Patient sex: F
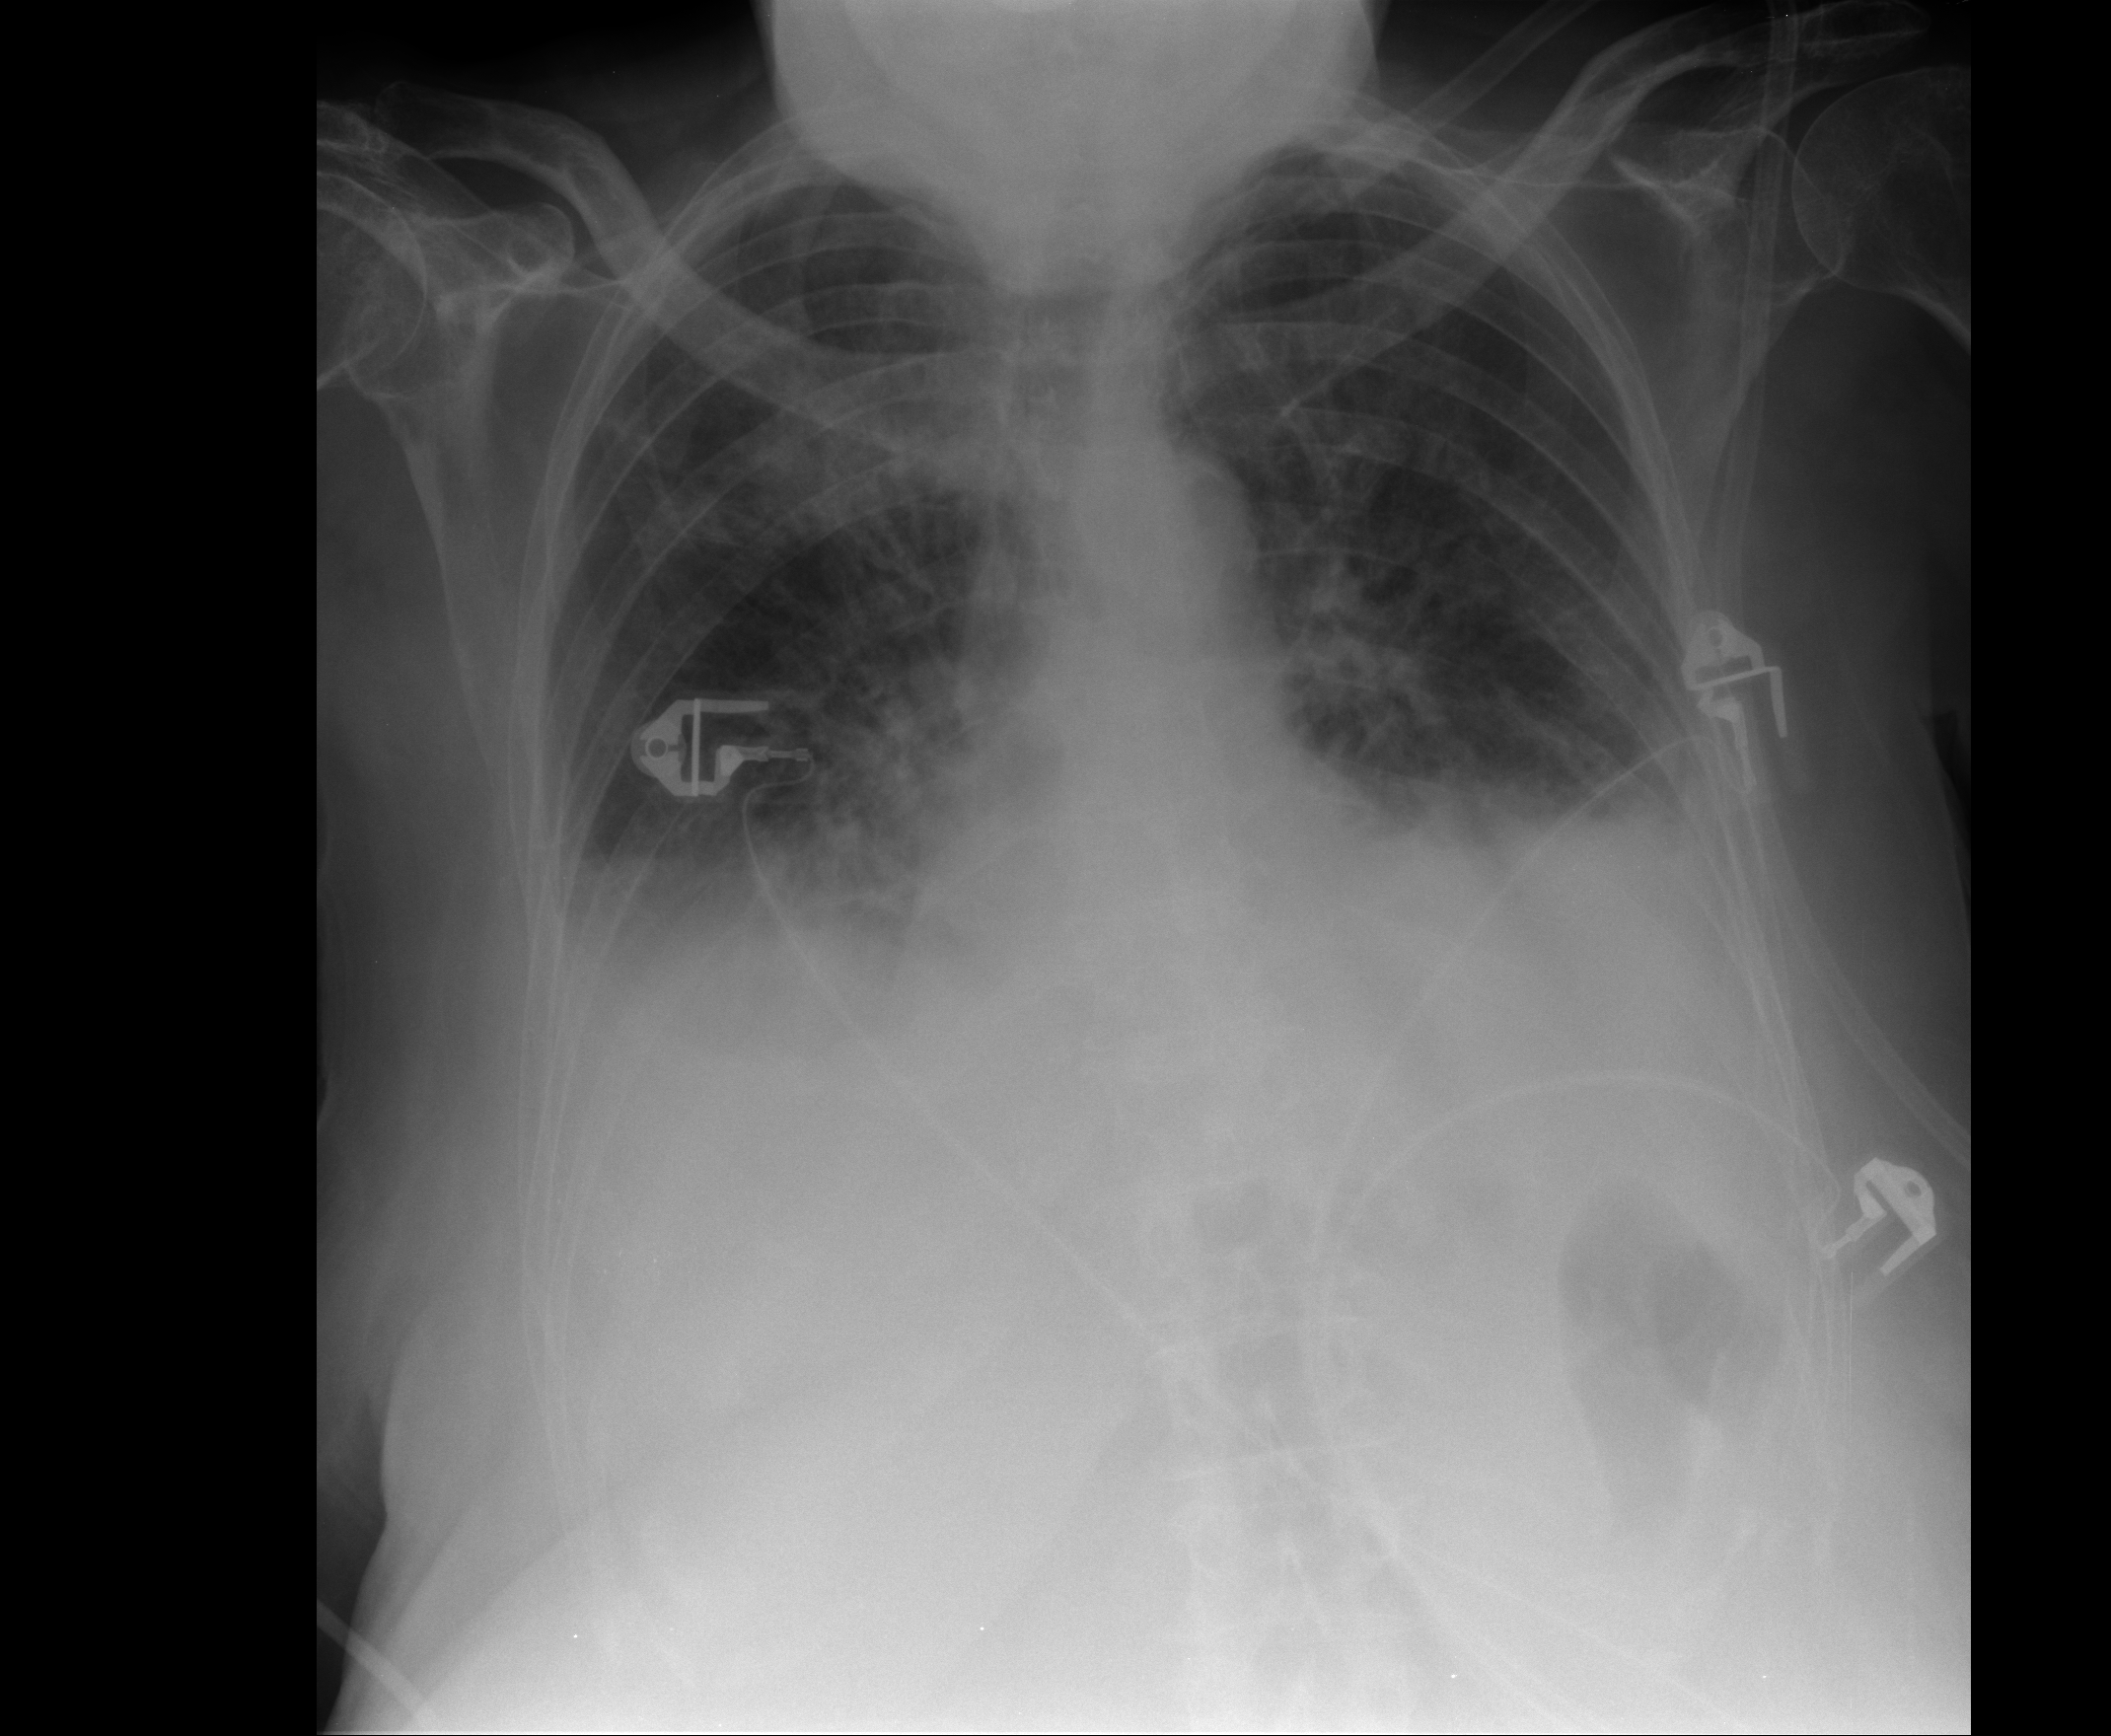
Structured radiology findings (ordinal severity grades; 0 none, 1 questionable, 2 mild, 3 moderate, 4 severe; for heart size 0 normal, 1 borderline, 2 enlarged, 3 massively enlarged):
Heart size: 0
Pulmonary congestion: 2
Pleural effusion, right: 2
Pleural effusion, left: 2
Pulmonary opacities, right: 2
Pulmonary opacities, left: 1
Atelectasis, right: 2
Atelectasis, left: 2